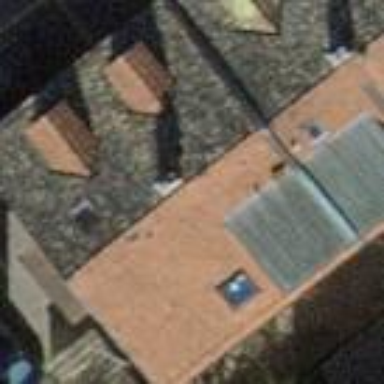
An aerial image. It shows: Building with tiled roof.